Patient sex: M
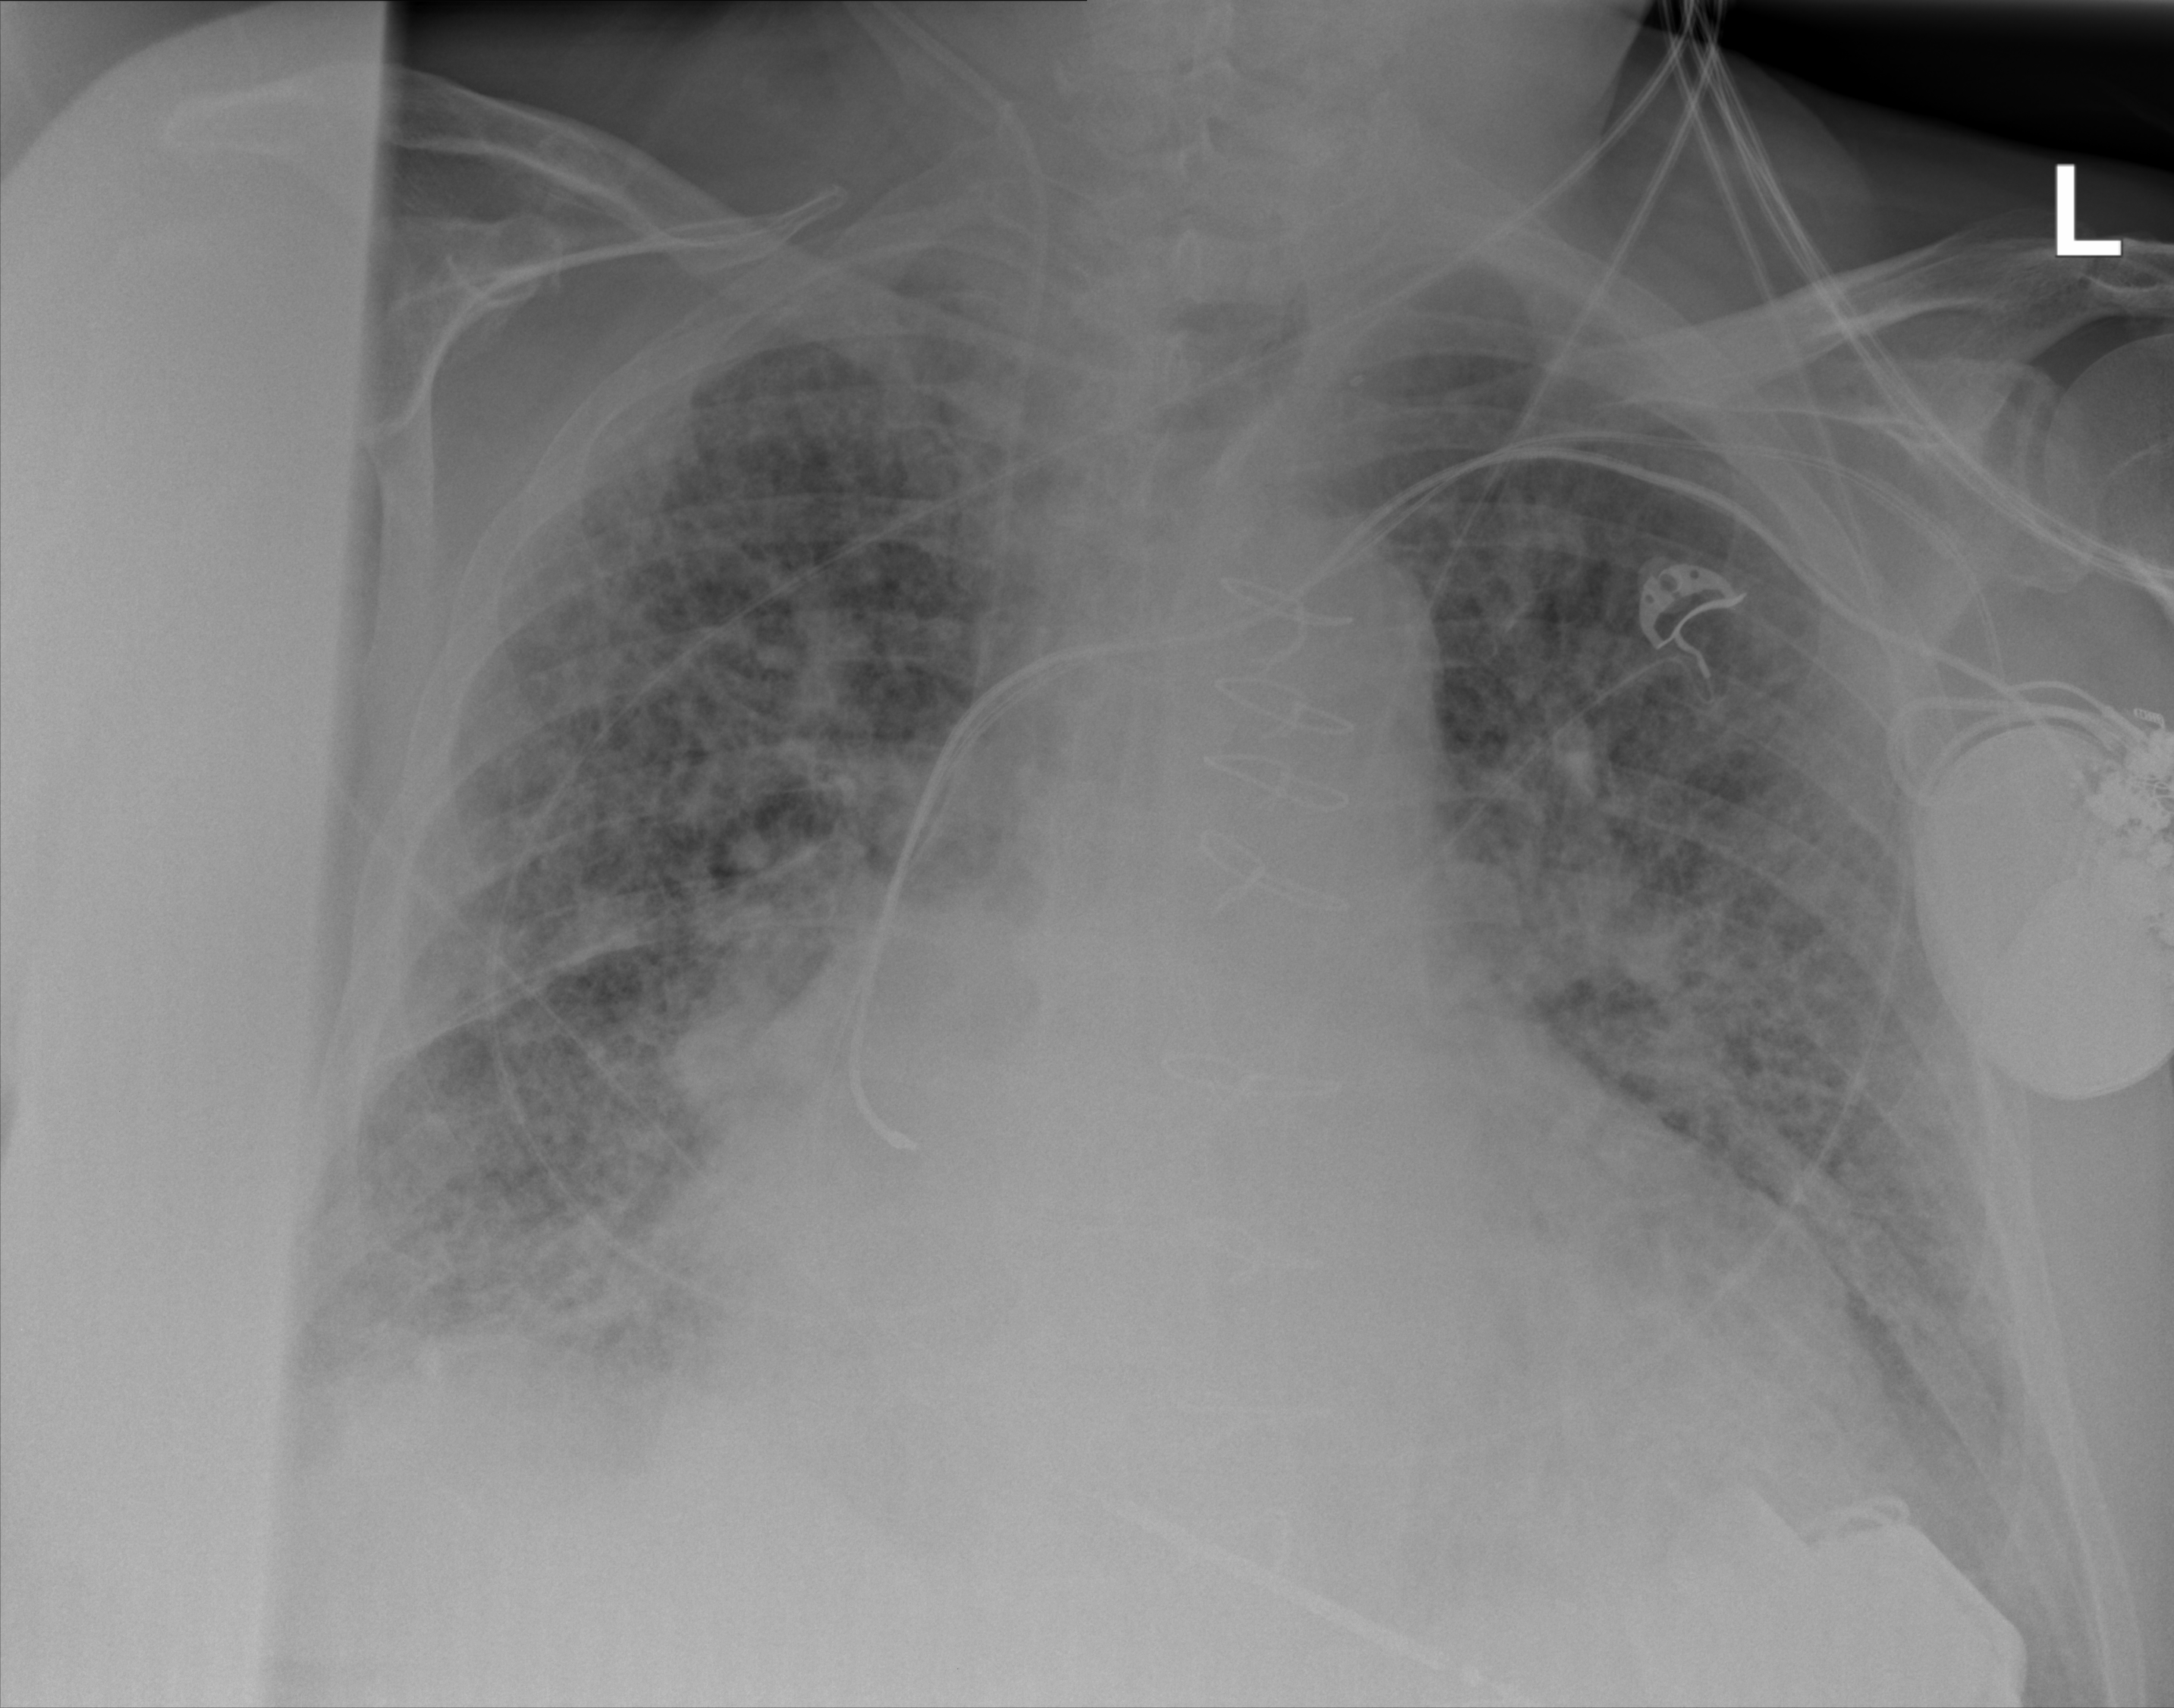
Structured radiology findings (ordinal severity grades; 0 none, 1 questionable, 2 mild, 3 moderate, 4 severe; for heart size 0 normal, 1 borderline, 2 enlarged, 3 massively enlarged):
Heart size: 3
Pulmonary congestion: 3
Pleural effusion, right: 2
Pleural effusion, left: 0
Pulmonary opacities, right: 3
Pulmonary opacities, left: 3
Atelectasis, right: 3
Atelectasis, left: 3